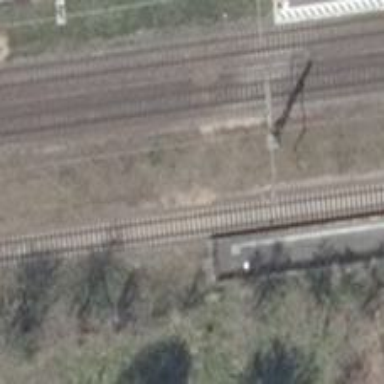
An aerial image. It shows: Platform edge at railway station.